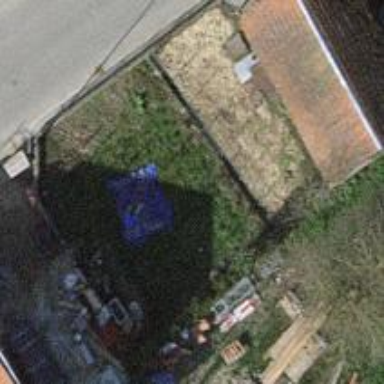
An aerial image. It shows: Garage building.